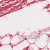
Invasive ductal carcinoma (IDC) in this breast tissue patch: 0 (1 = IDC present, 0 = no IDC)